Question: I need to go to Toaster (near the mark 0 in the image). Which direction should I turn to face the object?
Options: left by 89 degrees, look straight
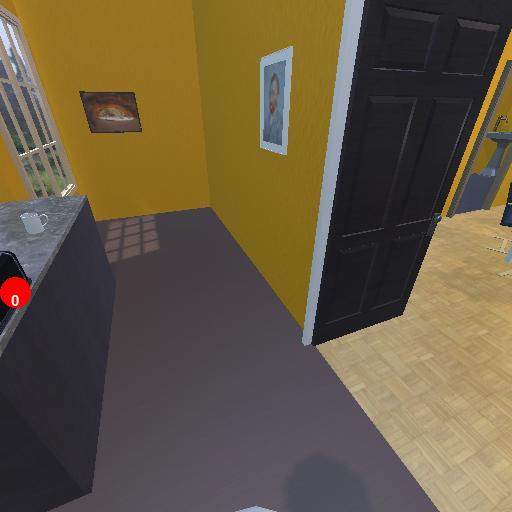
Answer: left by 89 degrees